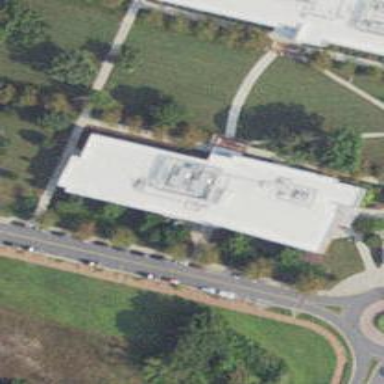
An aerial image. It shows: College building.